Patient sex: M
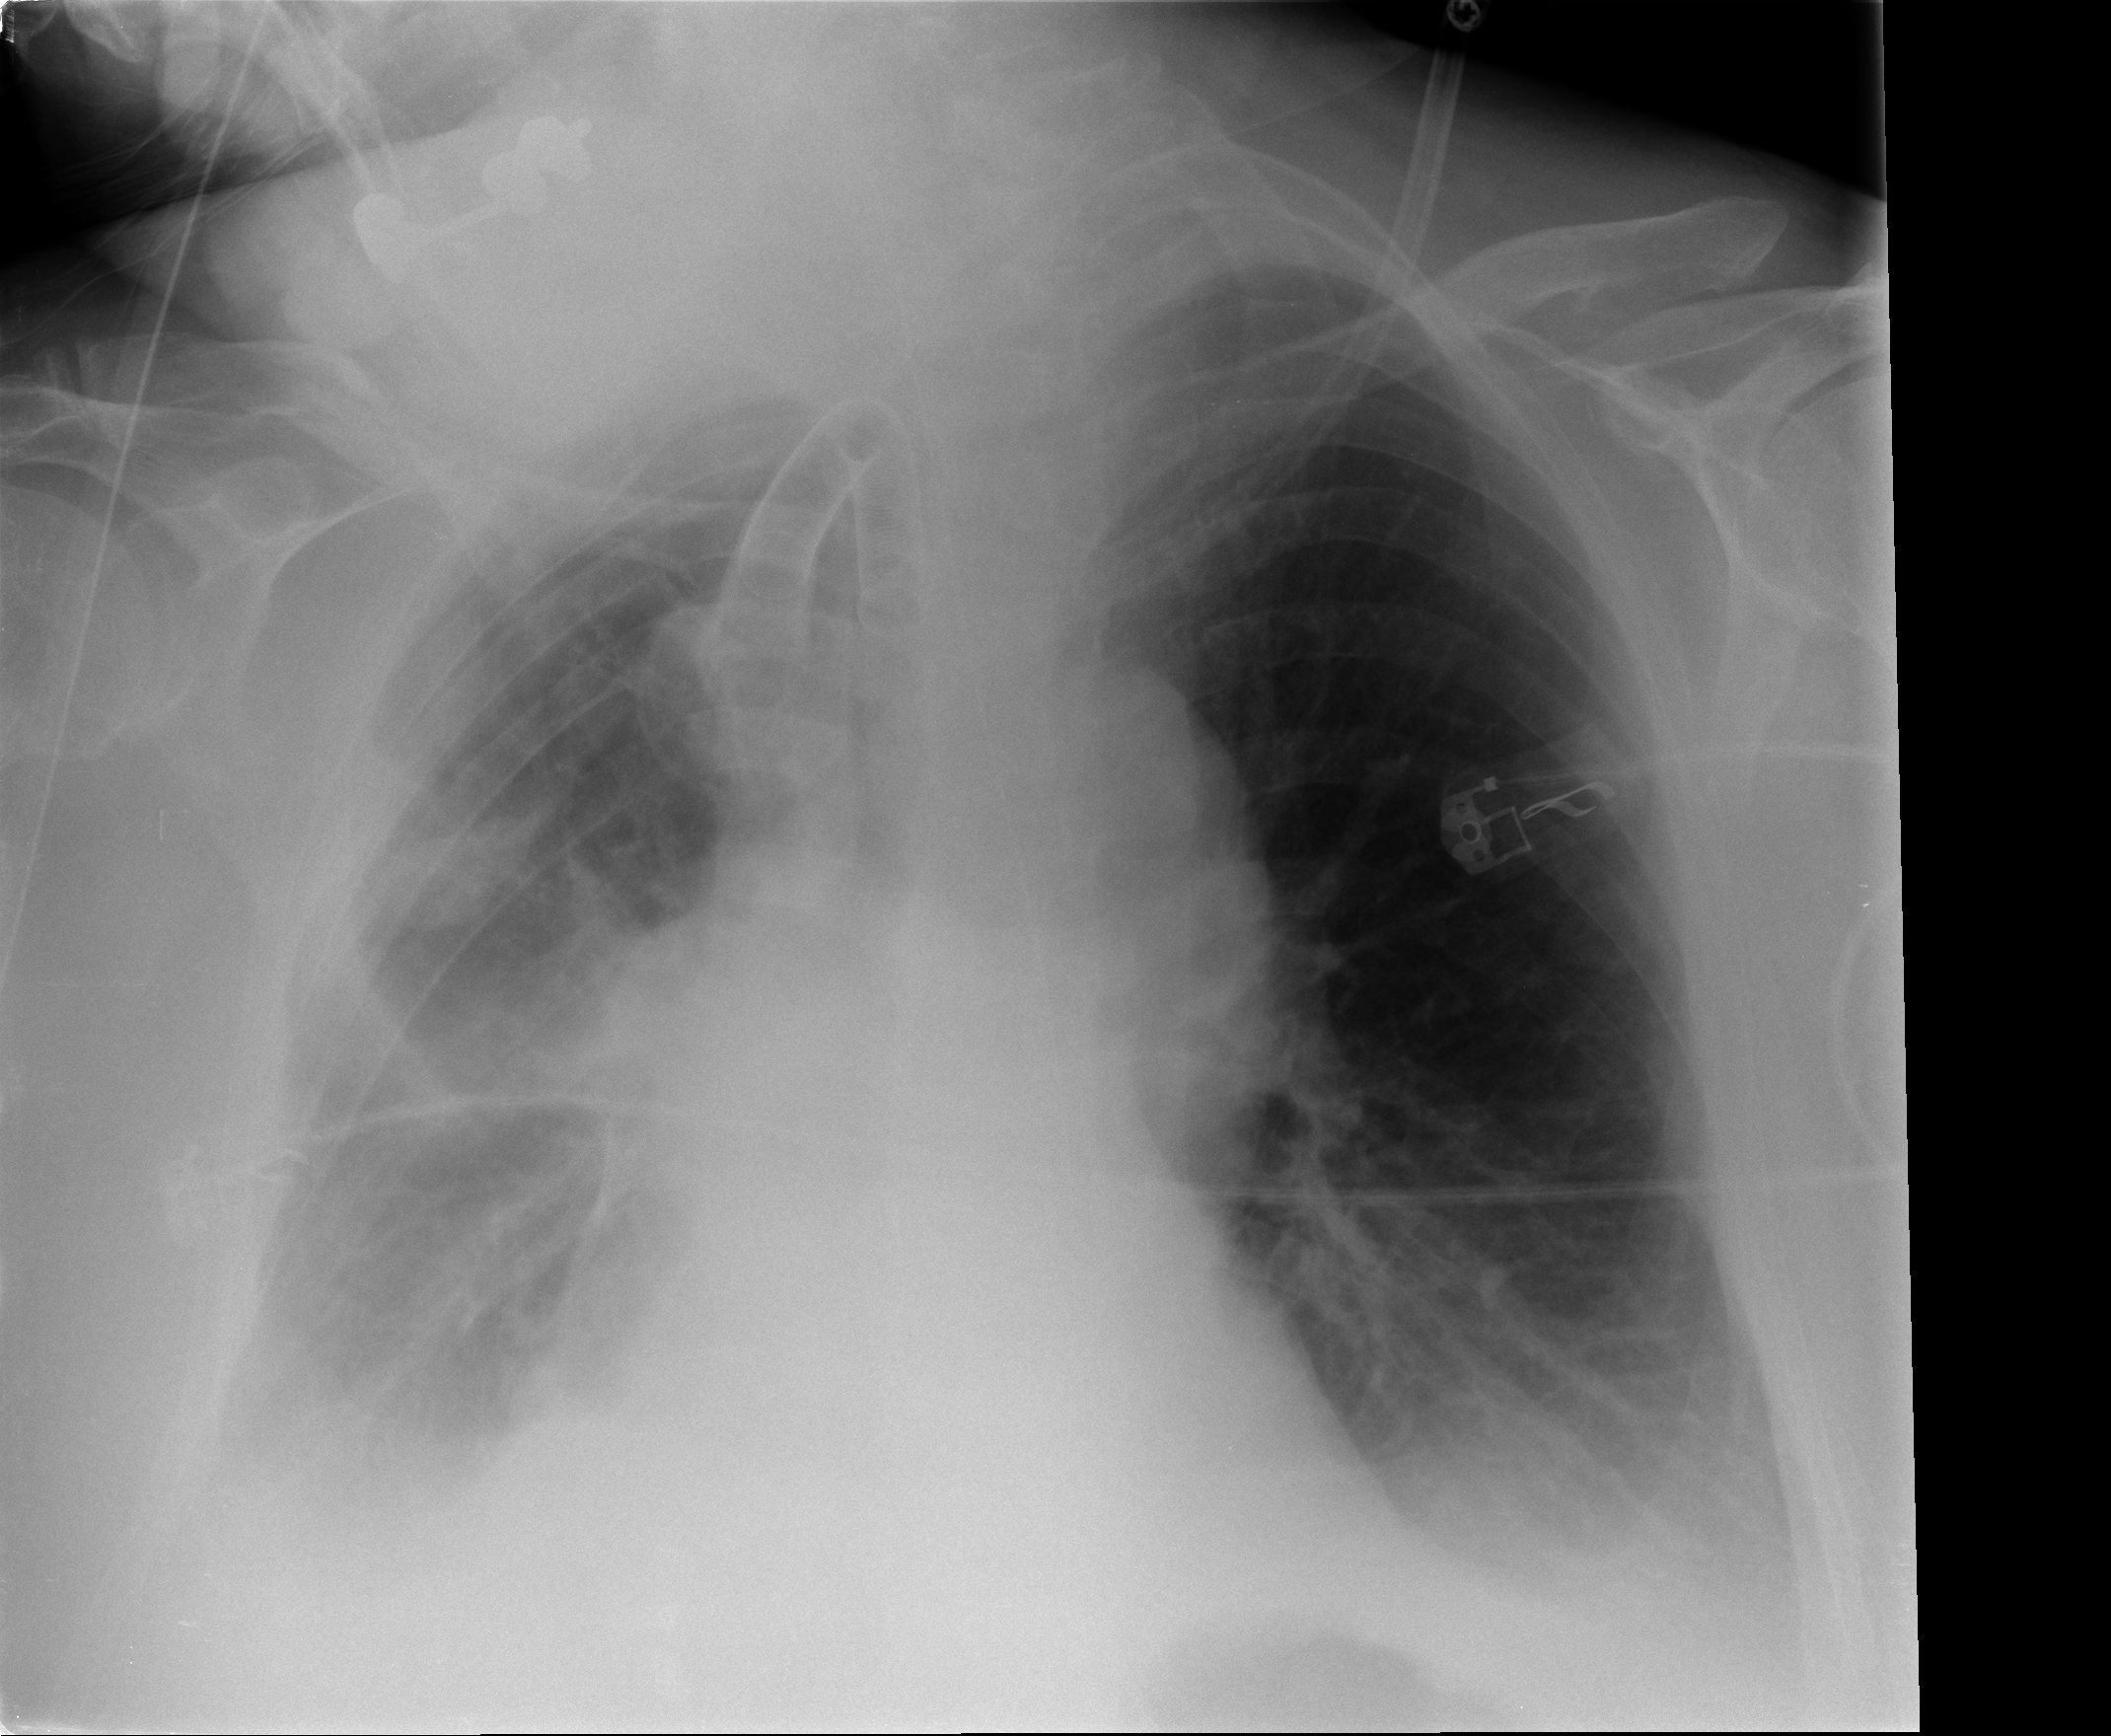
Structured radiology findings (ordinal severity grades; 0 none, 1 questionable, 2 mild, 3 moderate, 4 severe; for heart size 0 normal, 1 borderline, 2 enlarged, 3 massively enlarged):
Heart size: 2
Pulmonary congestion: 2
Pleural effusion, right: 2
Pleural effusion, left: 2
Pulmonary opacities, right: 2
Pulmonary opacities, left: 1
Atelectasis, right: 2
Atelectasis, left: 2